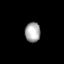
Tissue: lung
Cell type: Myeloid cells
Senescence score: 0.5919
Nuclear area (px): 301
Mean DAPI intensity: 167.405